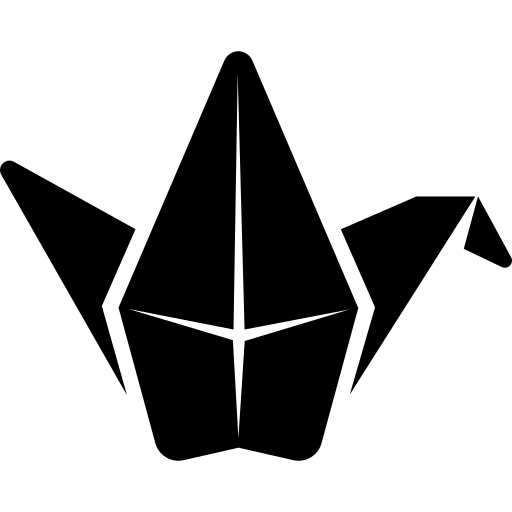
Tags: icon, FontAwesome, fa-icon, brand, padlet